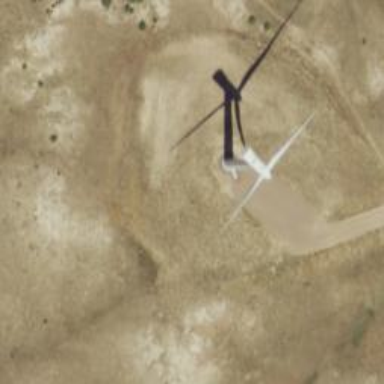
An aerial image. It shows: Wind generator using wind turbines of horizontal axis.